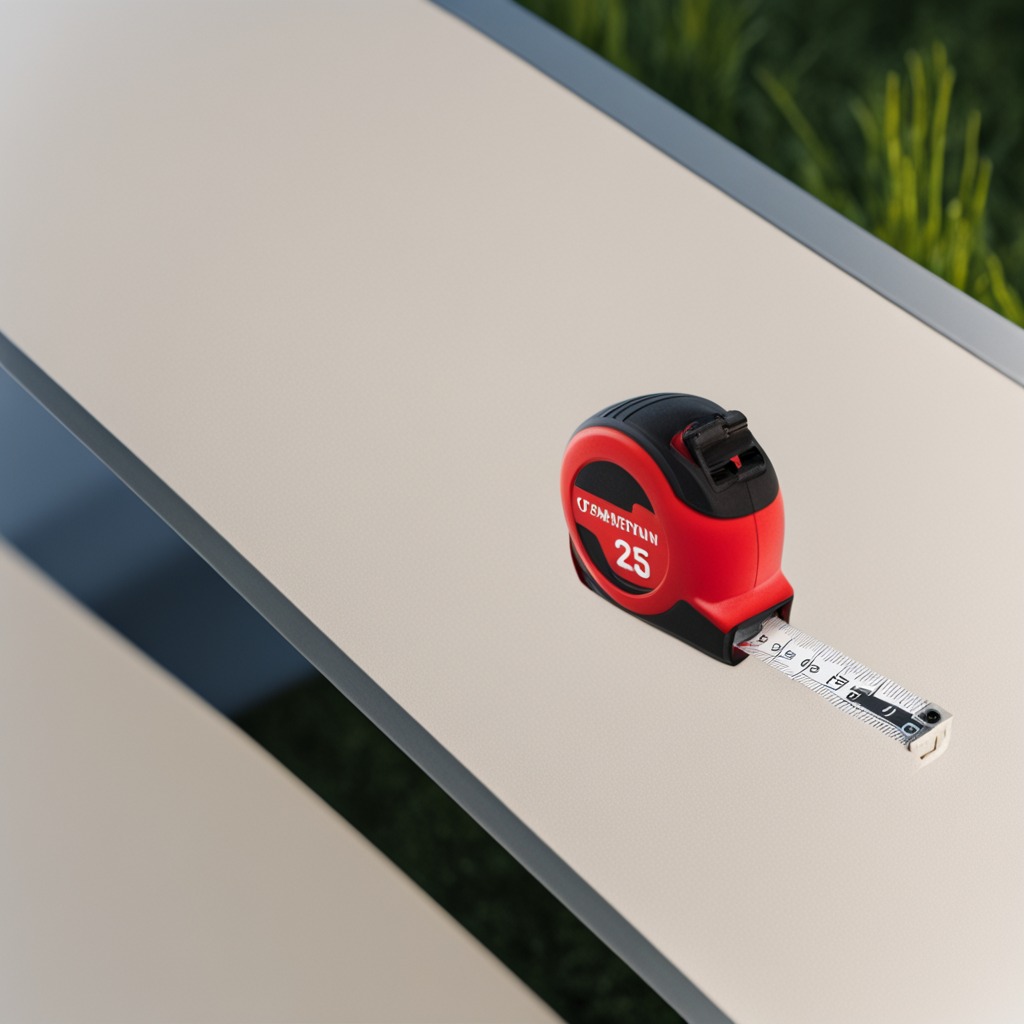
A measuring tape is lying on the table.